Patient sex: M
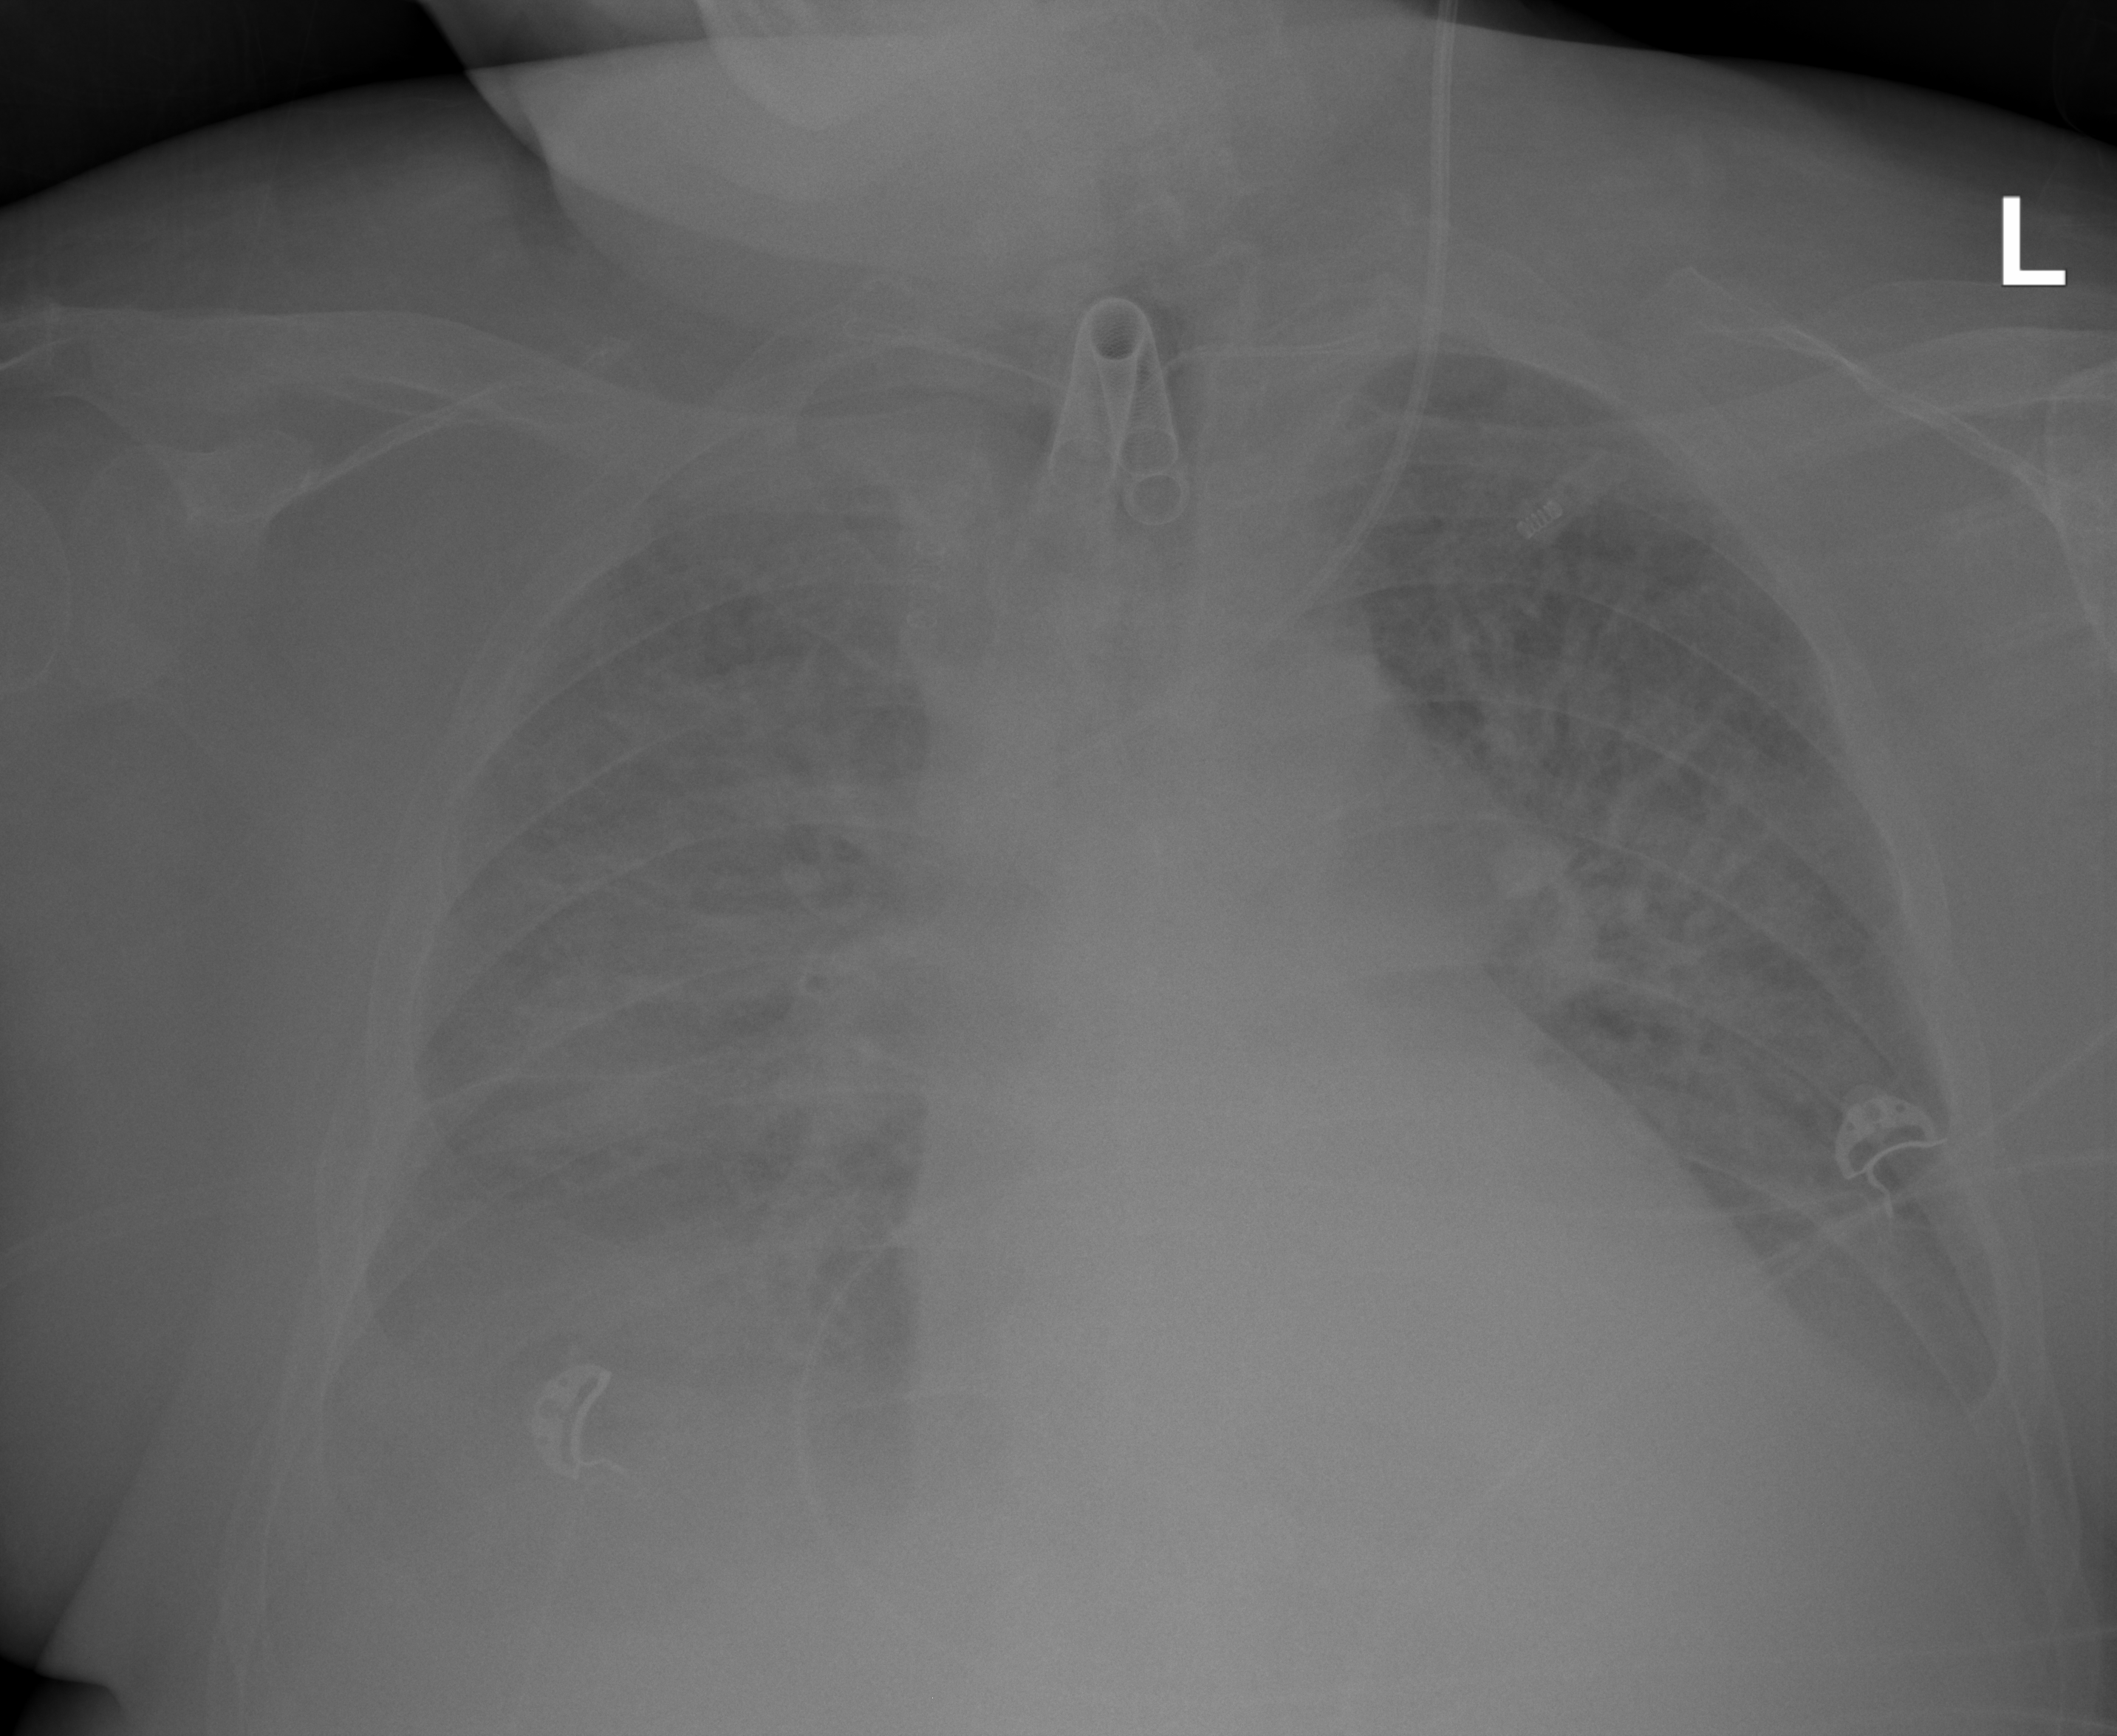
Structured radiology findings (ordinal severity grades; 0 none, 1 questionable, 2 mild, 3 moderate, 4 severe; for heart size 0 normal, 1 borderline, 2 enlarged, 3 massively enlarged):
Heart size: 2
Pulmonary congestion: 2
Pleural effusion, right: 3
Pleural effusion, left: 2
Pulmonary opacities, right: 3
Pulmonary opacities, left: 3
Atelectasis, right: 2
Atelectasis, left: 2